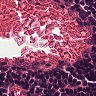
Metastatic tissue present: no